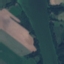
Land use / land cover class: River